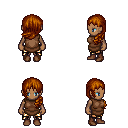
a pixel art fantasy rpg character, female body template, human, dark skin, brown tunic, gold greaves, brunette left-swept hairstyle, brown shoes, four views (front, back, left, right), 2x2 character sprite sheet, small pixel art, hard edges, no anti-aliasing